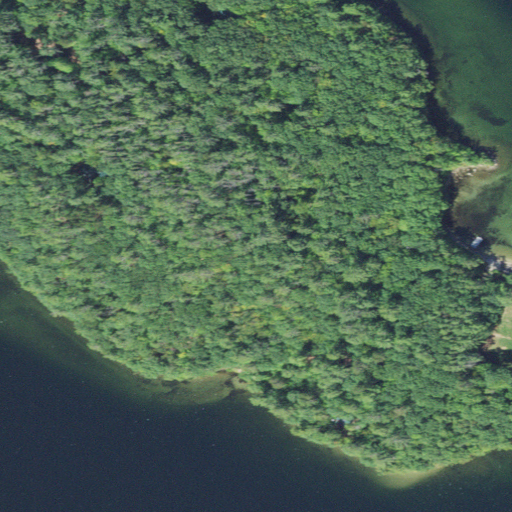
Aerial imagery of island in New Hampshire named Mayhew Island containing mixed forest, open water, evergreen forest, and deciduous forest